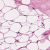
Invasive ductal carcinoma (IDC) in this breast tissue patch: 0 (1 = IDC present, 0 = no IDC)